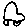
Label: car